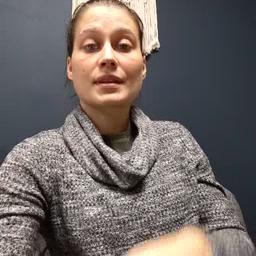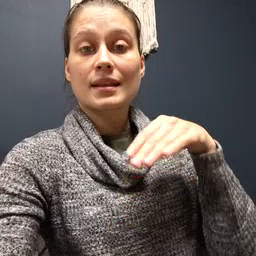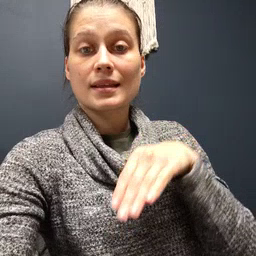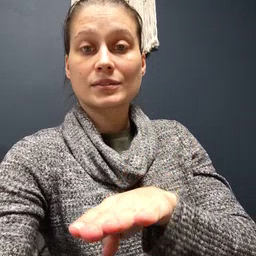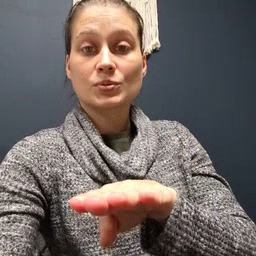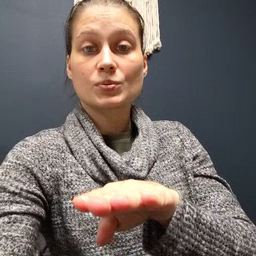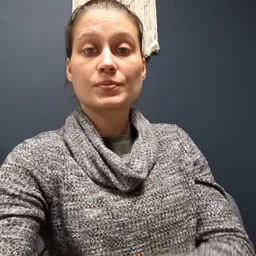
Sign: into